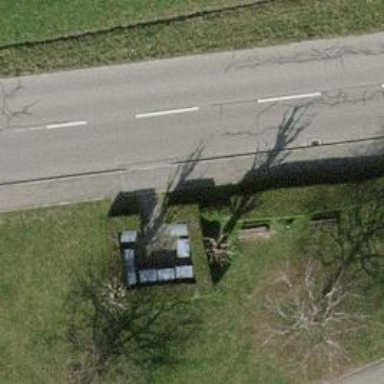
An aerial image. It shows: Bench.